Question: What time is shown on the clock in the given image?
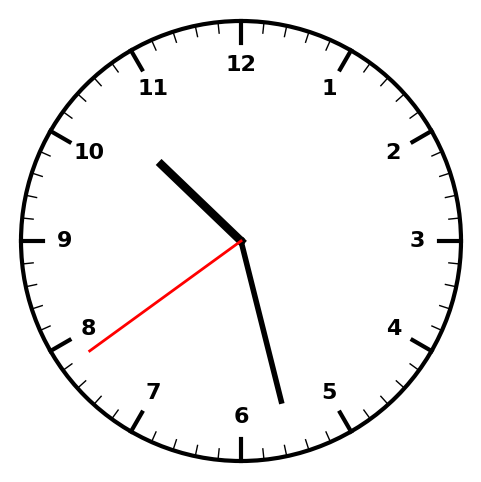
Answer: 10:27:39